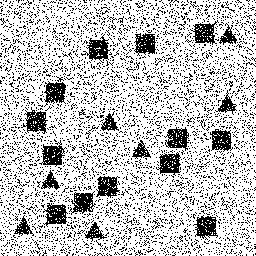
Squares: 13
Triangles: 7
Stars: 0
Total shapes: 20